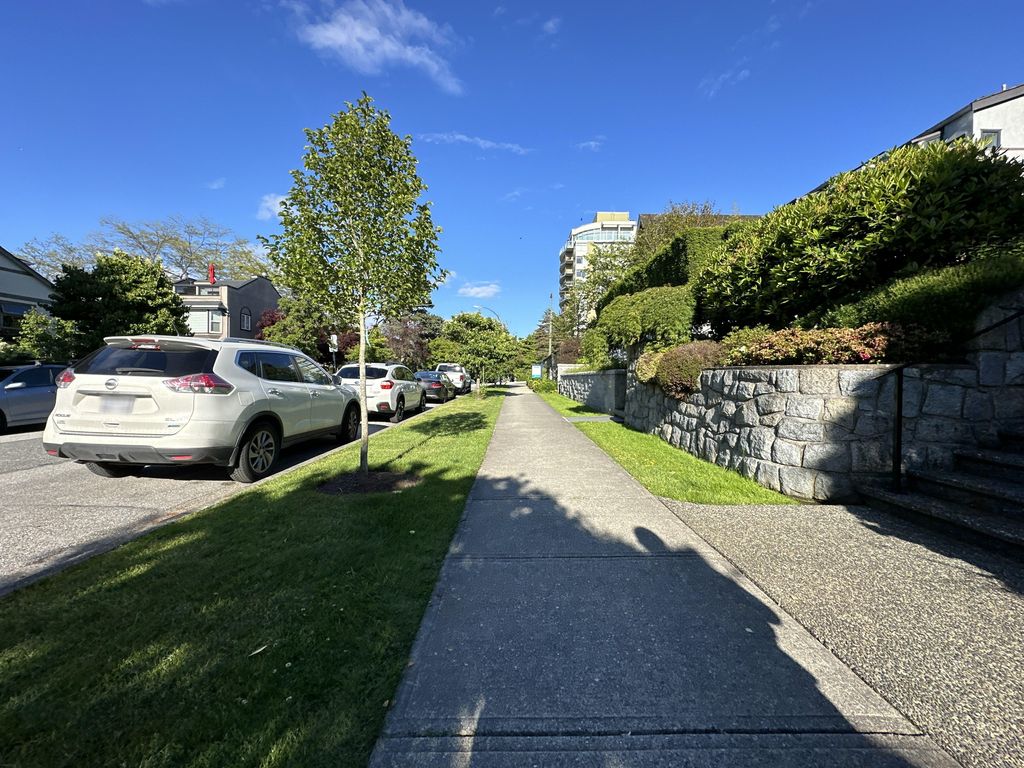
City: vancouver